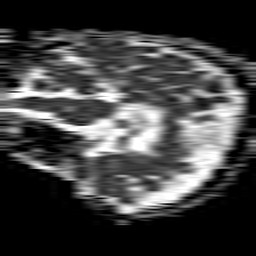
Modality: ADC
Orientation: sagittal
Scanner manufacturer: philips
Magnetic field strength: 1.5 T
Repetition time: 4.6 s
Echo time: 0.08631 s